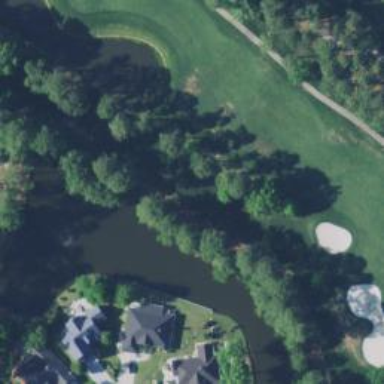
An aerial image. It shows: Grassy golf fairway.